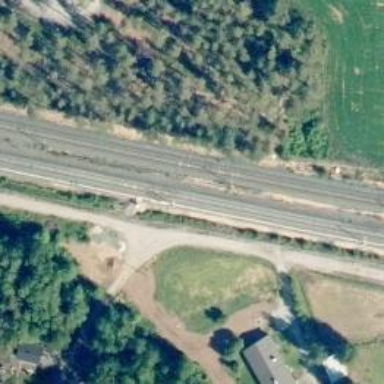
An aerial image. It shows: Railway signal.